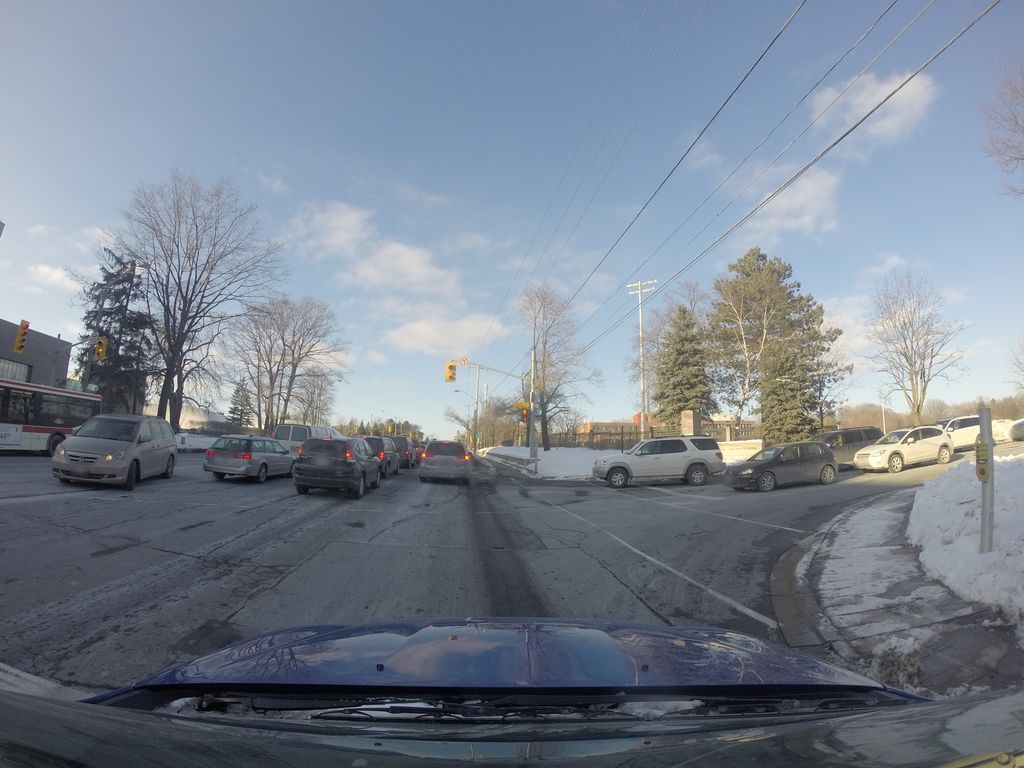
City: toronto